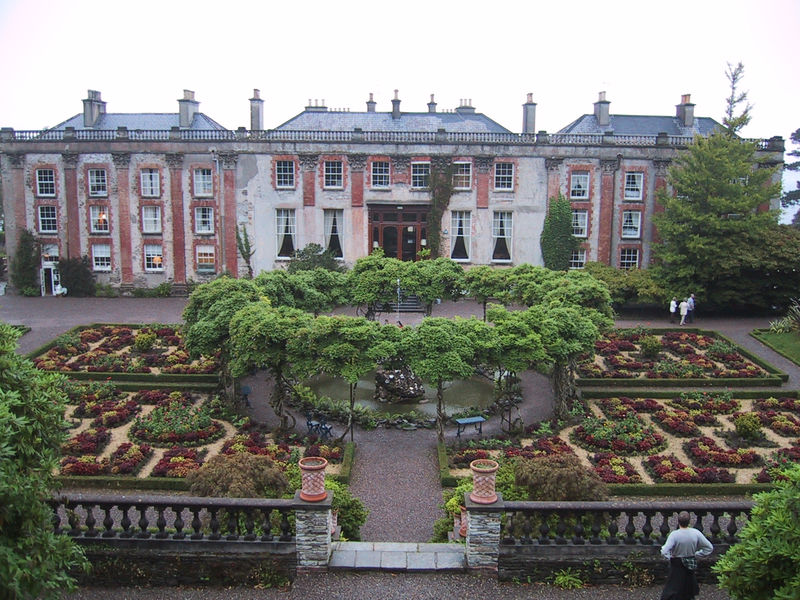
Titel: Bantry House
Künstler: Samuel Hutchinson
Standort: Bantry, Bantry House (EU - IR)
Schlagwörter: mann, bäume, grün, blumen, fenster, frankreich, frau, grau, tür, anlage, dach, gebäude, haus, park, rot, schloss, zaun, architektur, barock, mensch, brüstung, sträucher, wege, pflanzen, england, rosa, brunnen, kamine, schornstein, bassin, garten, springbrunnen, fassade, mauer, bank, besucher, saal, treppe, salon, geländer, stufen, tor, foto, eingang, sprossen, palast, balustrade, gut, landhaus, beete, pavillon, spaziergänger, fenstersprossen, englisch, haustür, dreigeschossig, rondell, barockgarten, landschaftsgarten, rabatten, irrgarten, gartenansicht, sal, zain, tüpr, fotopark